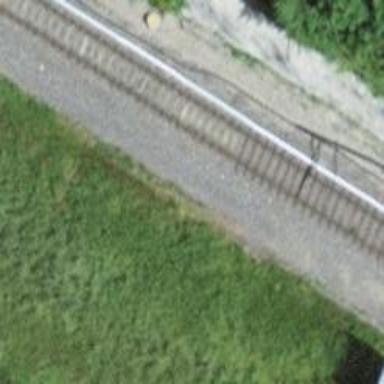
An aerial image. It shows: Railway switch.